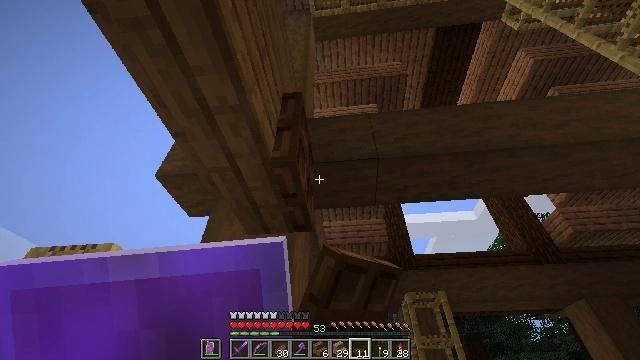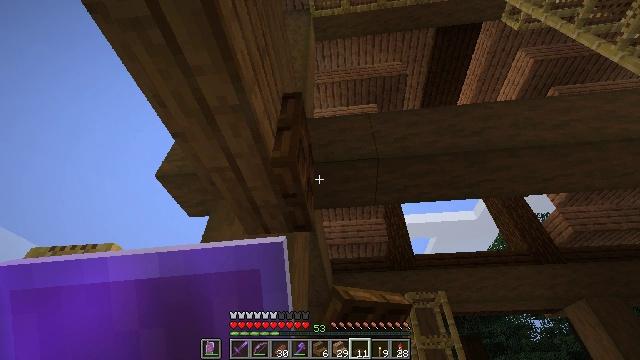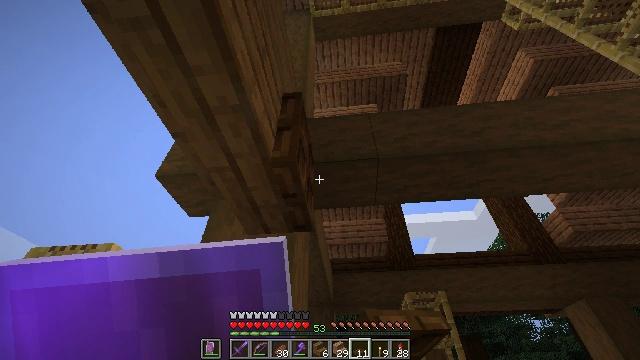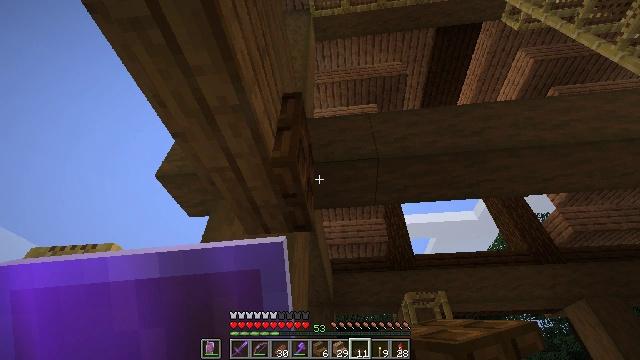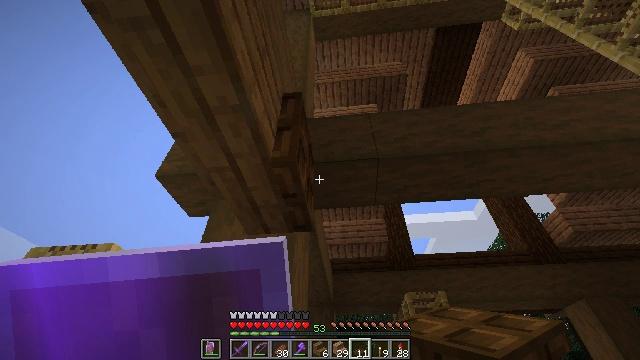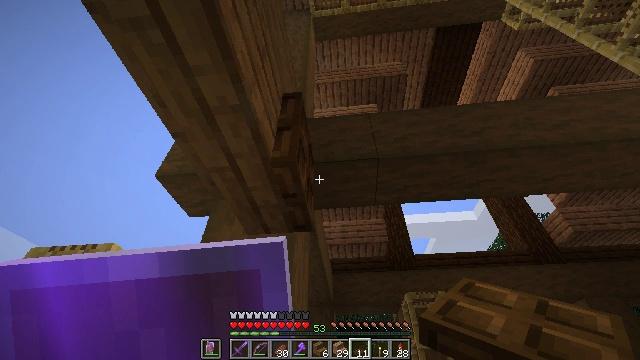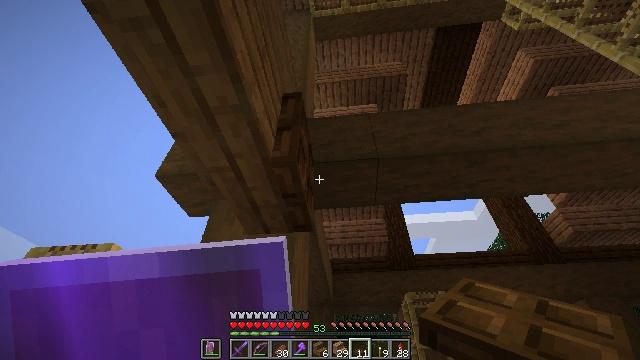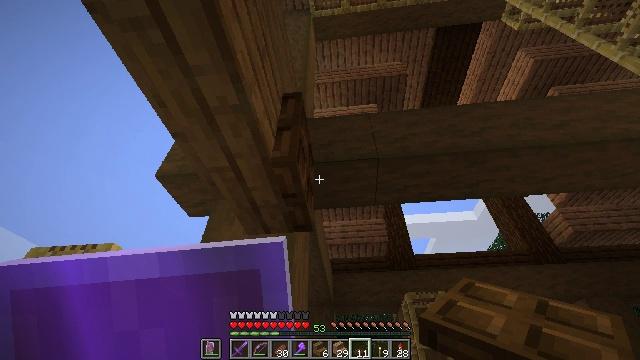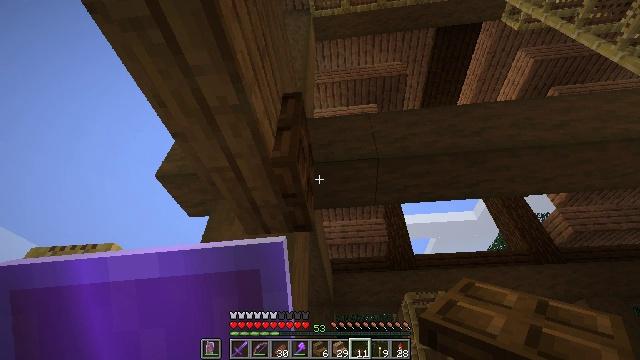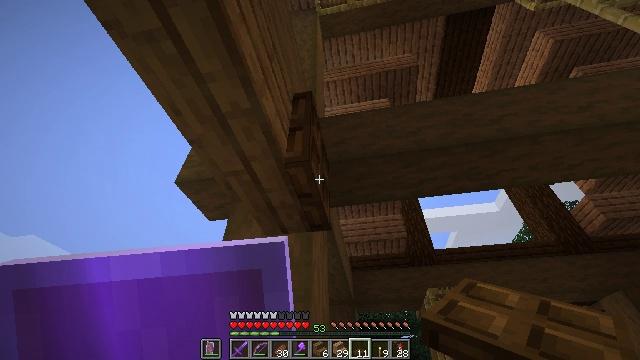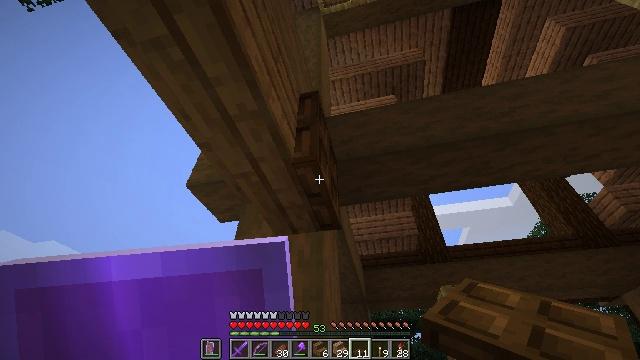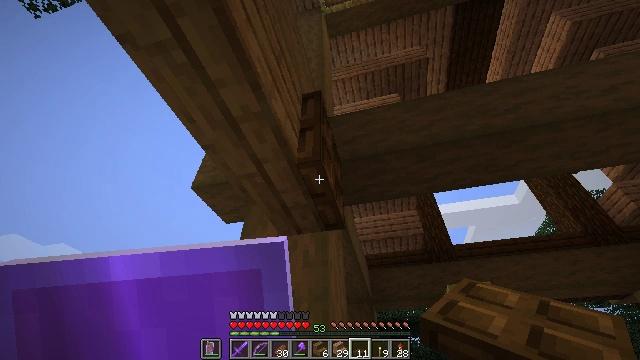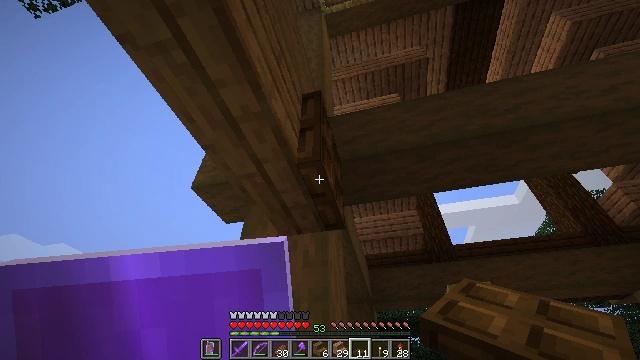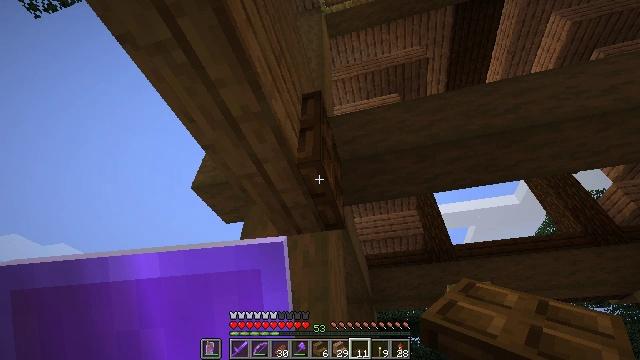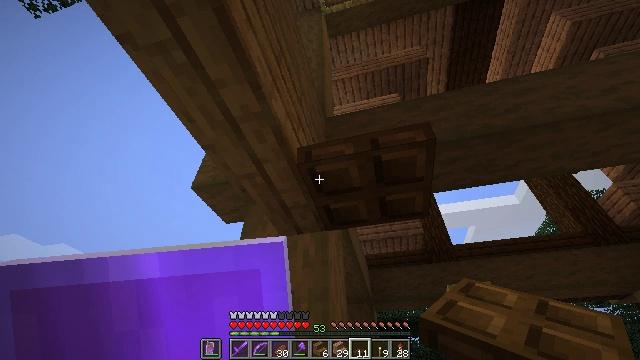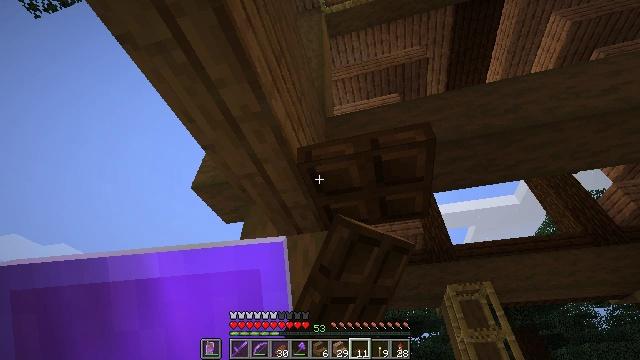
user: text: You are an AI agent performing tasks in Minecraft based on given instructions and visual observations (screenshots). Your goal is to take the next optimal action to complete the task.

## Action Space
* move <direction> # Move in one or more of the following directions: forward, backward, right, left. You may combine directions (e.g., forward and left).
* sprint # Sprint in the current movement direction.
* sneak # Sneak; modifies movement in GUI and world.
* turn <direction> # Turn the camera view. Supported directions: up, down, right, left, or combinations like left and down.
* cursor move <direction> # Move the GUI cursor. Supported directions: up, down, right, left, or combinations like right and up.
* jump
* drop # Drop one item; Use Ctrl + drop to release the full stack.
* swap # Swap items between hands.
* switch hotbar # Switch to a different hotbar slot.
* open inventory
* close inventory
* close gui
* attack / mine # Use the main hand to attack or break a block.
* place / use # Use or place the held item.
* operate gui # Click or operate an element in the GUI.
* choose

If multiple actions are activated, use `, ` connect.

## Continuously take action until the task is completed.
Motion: motion action
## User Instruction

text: Break the dark oak trapdoor to collect it.
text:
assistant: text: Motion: use / place
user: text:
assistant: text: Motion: no_op
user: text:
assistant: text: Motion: no_op
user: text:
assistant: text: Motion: no_op
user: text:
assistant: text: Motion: no_op
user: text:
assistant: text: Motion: no_op
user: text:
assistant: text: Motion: no_op
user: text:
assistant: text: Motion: no_op
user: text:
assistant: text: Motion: turn left
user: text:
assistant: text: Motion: turn left
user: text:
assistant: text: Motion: turn left
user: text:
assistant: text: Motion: no_op
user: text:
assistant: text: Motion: no_op
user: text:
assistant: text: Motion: use / place
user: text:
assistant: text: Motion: use / place
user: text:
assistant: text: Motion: use / place
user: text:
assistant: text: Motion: no_op
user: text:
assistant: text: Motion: no_op
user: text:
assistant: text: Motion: no_op
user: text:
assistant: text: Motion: no_op
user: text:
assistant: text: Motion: no_op
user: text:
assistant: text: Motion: sneak
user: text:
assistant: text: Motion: sneak
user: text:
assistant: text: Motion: sneak
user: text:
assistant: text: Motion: sneak, turn right and up
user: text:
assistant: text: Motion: sneak, turn right and up
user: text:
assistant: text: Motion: sneak, turn up
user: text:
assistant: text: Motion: sneak, turn up
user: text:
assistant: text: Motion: move forward, sneak
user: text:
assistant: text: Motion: move forward, sneak